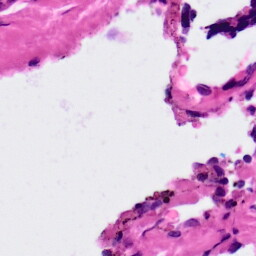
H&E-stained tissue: Ovarian